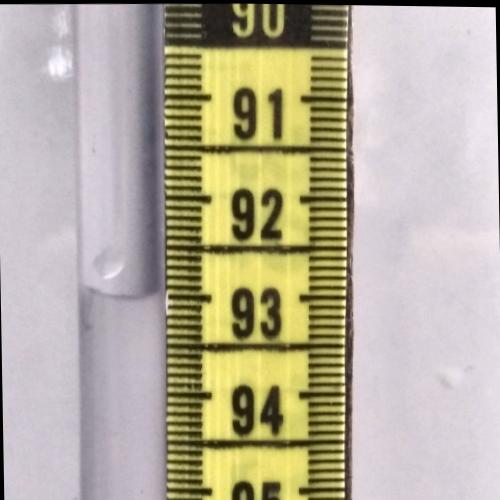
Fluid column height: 93.0 cm